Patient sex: M
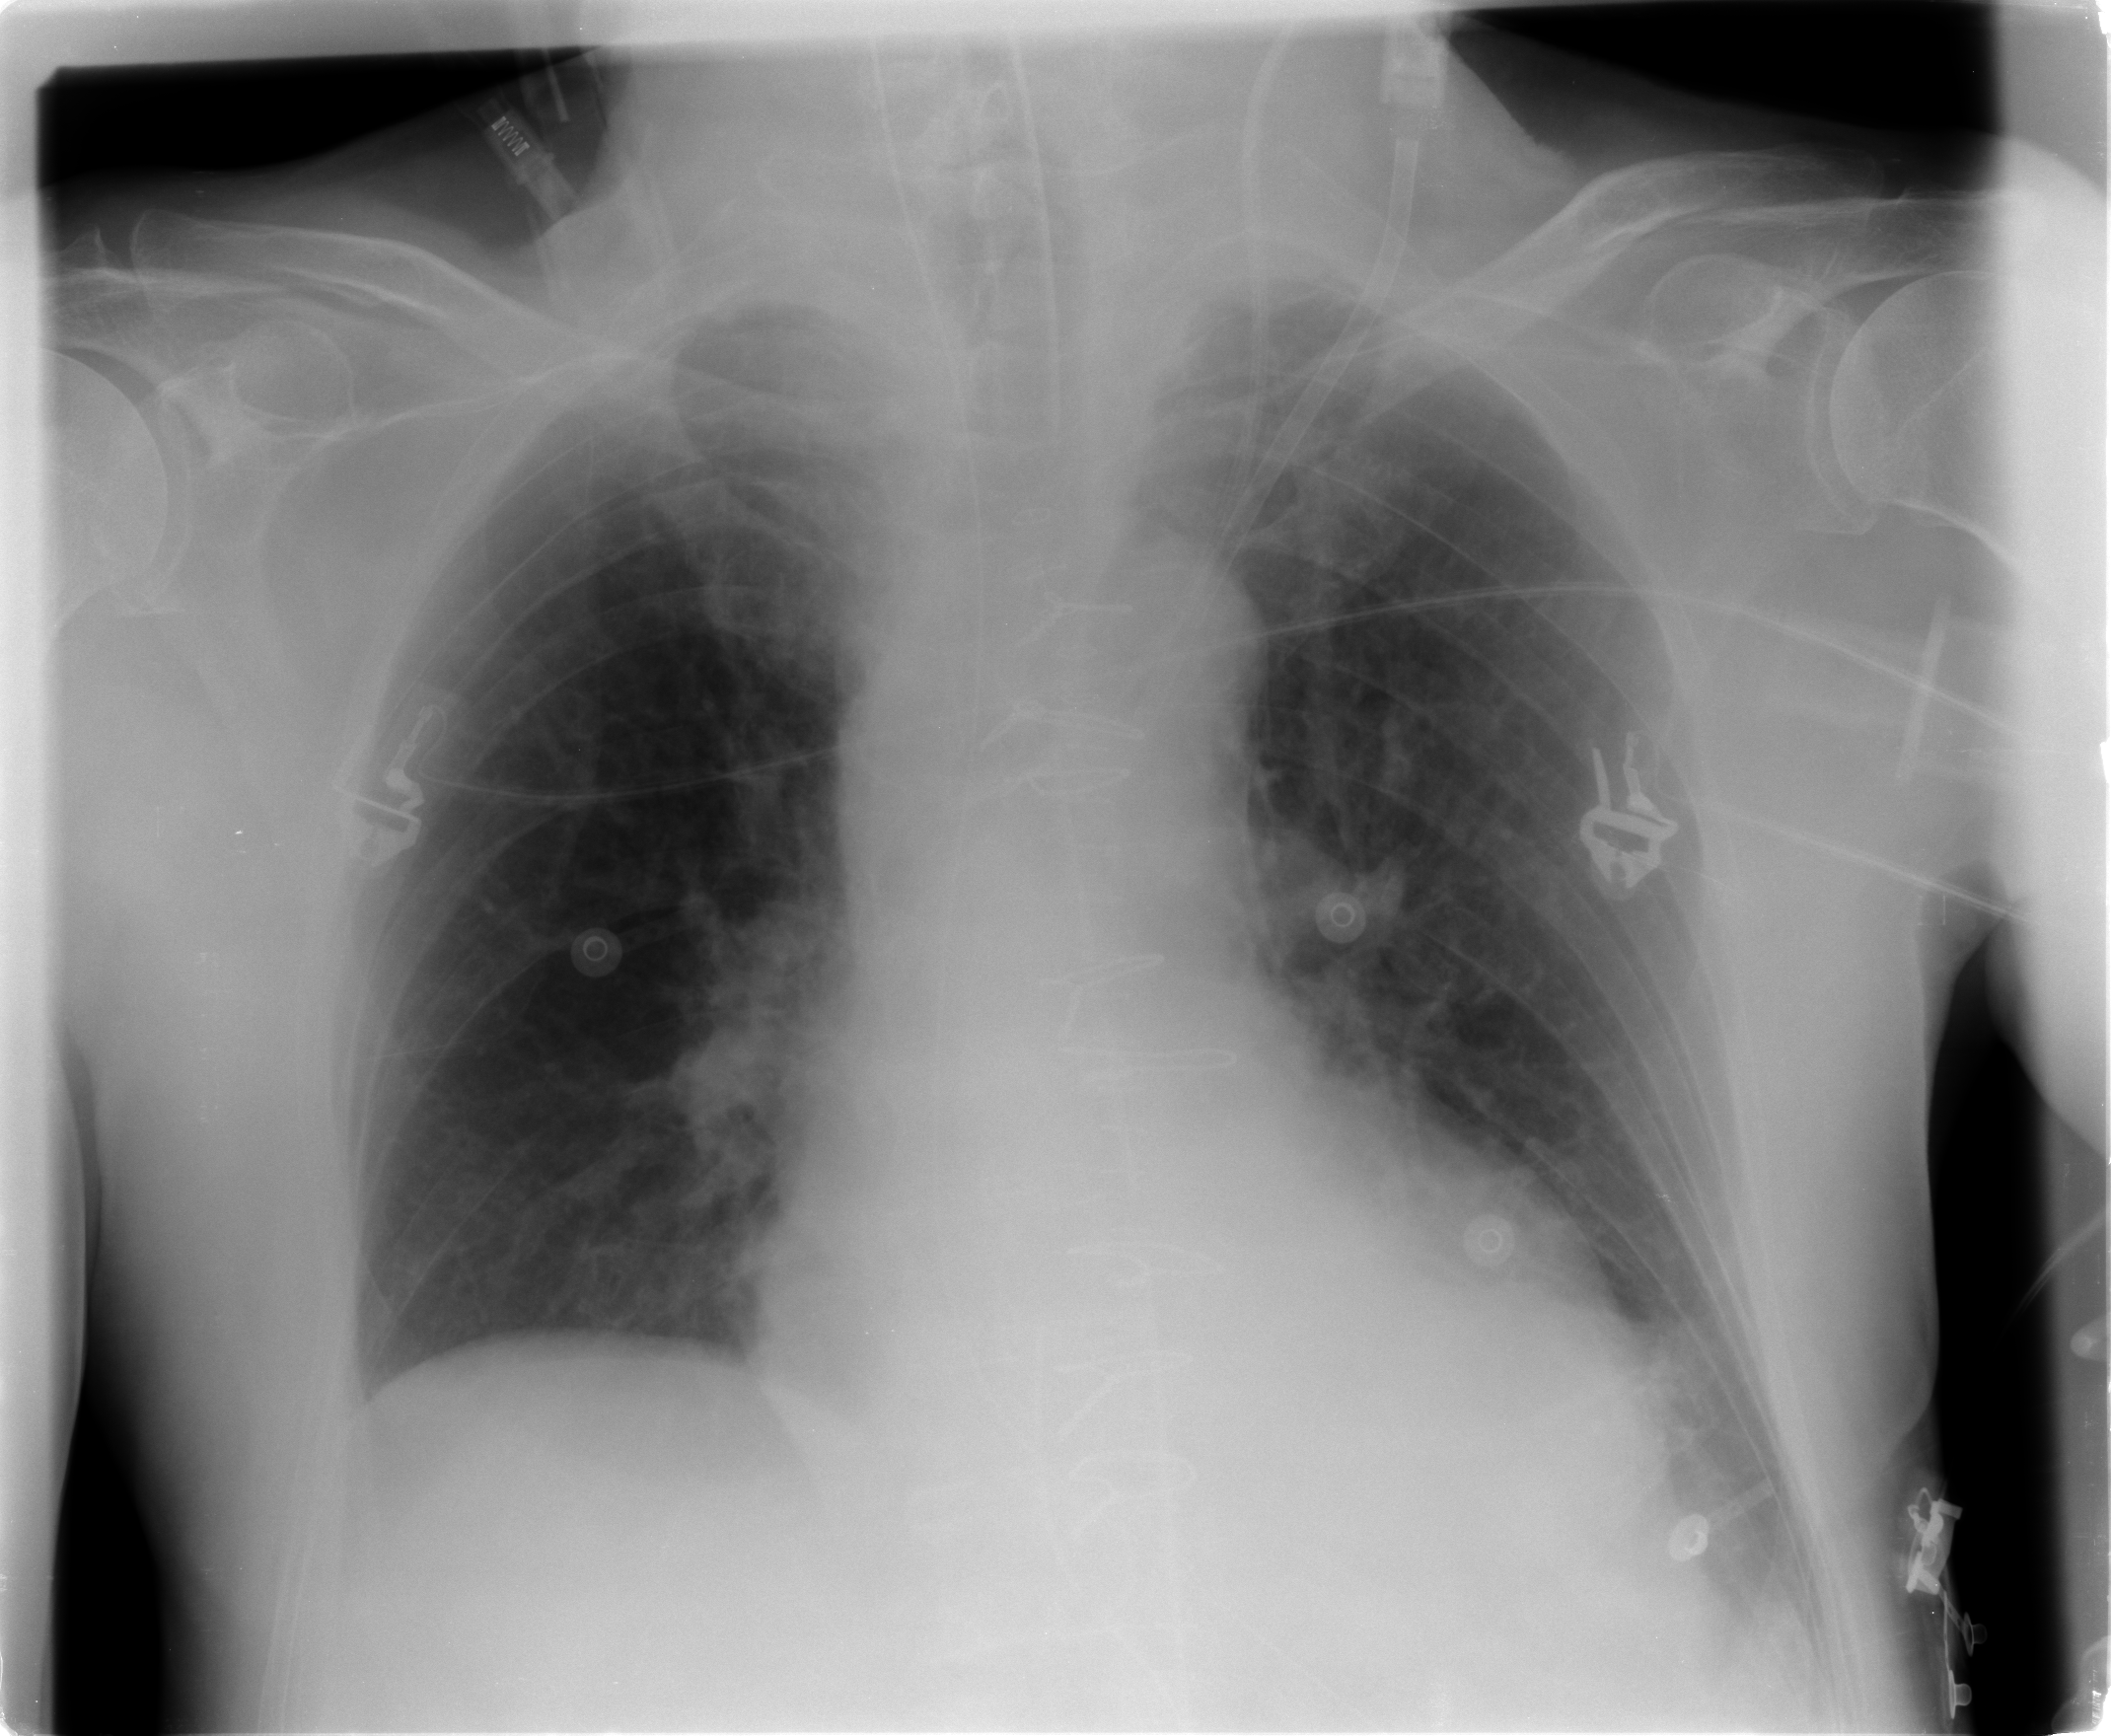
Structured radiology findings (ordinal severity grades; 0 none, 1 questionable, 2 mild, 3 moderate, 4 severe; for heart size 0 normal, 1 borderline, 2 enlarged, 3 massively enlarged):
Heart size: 0
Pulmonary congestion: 0
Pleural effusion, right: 0
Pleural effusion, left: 2
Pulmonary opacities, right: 0
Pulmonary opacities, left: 0
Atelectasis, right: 0
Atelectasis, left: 2